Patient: sex F, age 56
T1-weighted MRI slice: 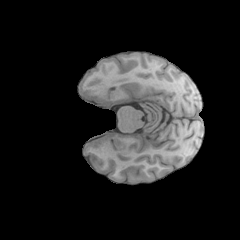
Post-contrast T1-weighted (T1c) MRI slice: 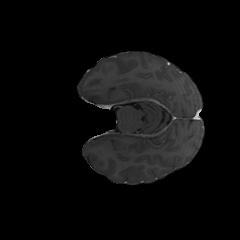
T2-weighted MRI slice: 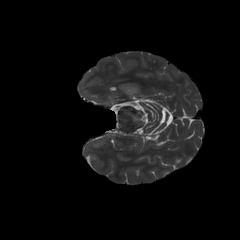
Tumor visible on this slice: no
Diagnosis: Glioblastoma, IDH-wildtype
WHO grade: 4